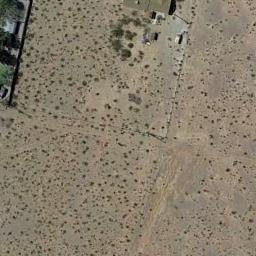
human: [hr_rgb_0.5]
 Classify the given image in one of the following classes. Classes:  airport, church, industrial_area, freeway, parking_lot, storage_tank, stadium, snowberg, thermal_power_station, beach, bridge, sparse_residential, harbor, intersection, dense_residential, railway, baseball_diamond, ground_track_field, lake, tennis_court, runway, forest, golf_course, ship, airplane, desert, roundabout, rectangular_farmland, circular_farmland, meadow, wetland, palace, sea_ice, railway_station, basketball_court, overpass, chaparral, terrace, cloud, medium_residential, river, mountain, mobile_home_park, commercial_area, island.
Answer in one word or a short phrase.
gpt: chaparral